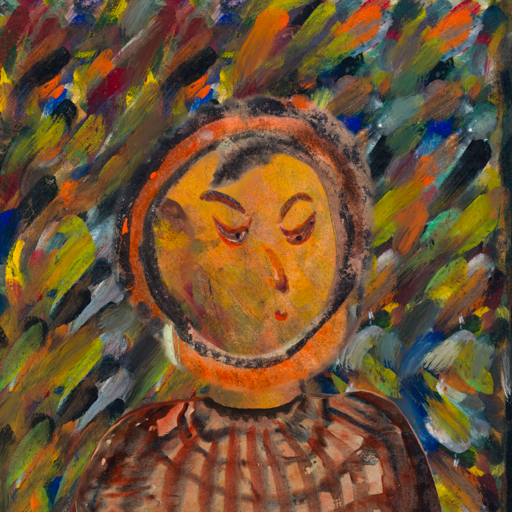
Background: An_Impression, Head And Neck Side: Gypsy_Mother, Face Side: Hypocrite, Bust: Orphan, Hair Side: Childish, Head Accessory: Blank, Second Necklace: Blank, Necklace: Blank, Baby: Blank